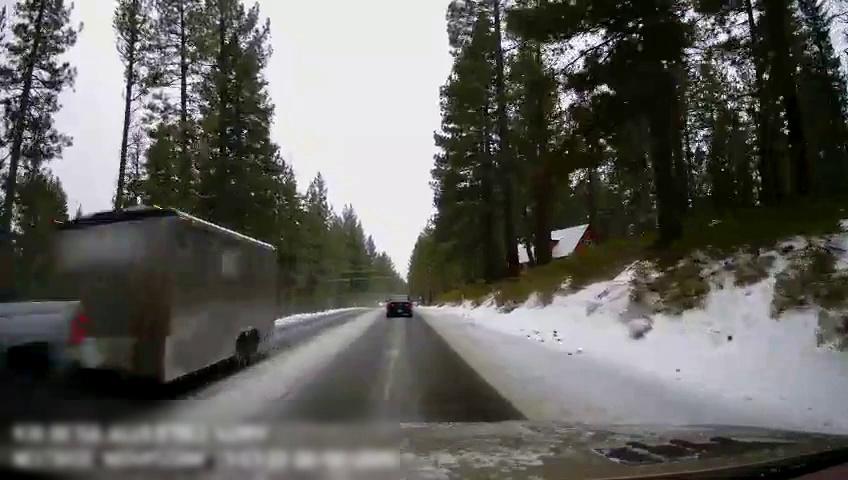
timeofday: Day
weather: Snowy
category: Drivable Space
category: Vehicles | Other LV
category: Vehicles | Truck
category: Vehicles | Car